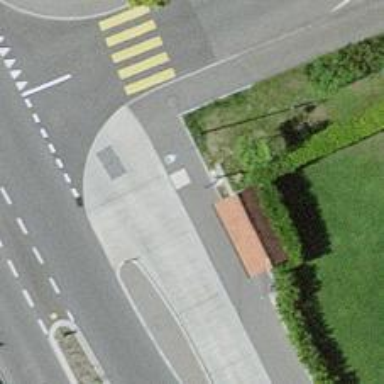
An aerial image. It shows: Bus stop with platform for public transport.